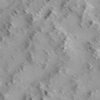
Label: not_dusty